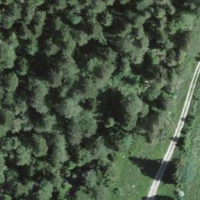
EUNIS habitat code: 43
Species observed at this site:
Noccaea caerulescens